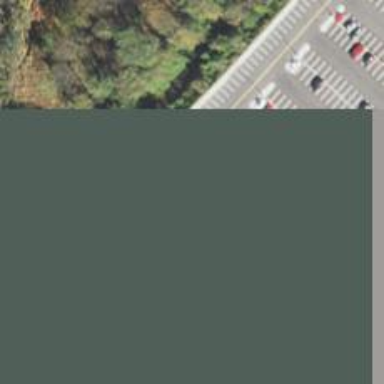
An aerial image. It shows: Parking space is available.